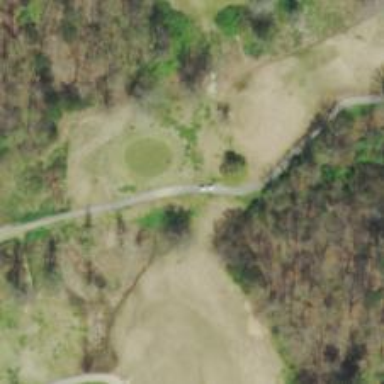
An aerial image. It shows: Pathway for golf carts.